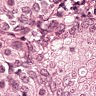
Metastatic tissue present: yes